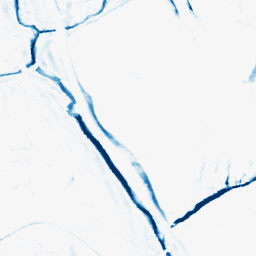
Category: morphological
Decomposition family: morphological_rect
Decomposition parameters: operation: closing
width: 10
height: 5
Upsampling method: cubic_mitchell
Upsampling parameters: scale: 8
Upsampling scale: 8